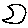
Label: moon